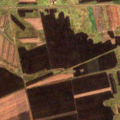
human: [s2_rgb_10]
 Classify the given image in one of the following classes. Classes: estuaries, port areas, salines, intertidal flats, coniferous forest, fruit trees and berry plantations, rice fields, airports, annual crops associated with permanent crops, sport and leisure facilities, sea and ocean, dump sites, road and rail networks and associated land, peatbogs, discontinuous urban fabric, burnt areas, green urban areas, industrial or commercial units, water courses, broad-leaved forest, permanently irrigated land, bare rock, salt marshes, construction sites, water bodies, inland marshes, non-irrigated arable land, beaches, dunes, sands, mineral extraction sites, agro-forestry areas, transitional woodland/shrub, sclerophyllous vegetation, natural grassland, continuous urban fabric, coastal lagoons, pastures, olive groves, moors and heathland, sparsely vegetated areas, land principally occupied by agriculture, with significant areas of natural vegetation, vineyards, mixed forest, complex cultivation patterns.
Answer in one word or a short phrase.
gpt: non-irrigated arable land, pastures, natural grassland